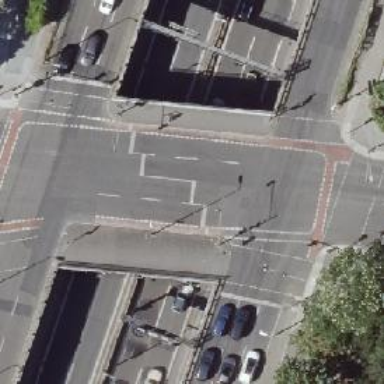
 which includes bridge. The road has separate sidewalk and designated lane for cyclists on both sides."